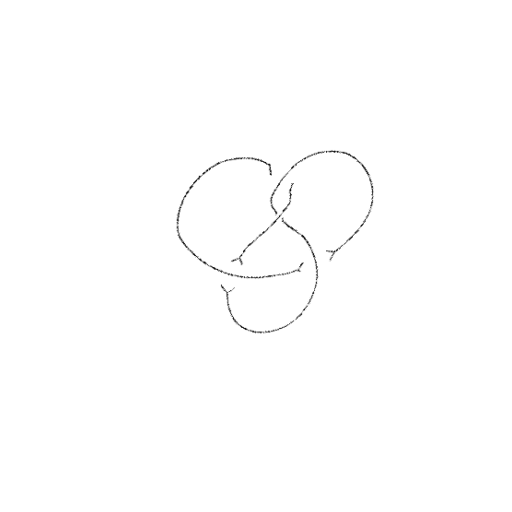
Crossing number: 4